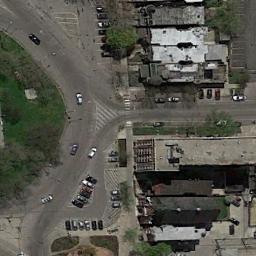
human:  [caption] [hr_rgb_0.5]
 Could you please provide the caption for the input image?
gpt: There are several moving vehicles on the road at the intersection, There are many buildings and some trees around the intersection, And many cars are parked in the open space beside the intersection .

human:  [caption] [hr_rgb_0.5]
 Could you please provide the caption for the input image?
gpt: There are some cars at the intersection .

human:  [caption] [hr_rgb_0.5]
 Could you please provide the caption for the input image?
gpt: There are many different shapes of buildings beside the intersection .

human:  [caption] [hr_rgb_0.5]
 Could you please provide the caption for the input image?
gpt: An intersection with normal traffic is between some buildings and a green area .

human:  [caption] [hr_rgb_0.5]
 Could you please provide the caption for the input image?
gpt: There are some buildings and green lawns beside the intersection .